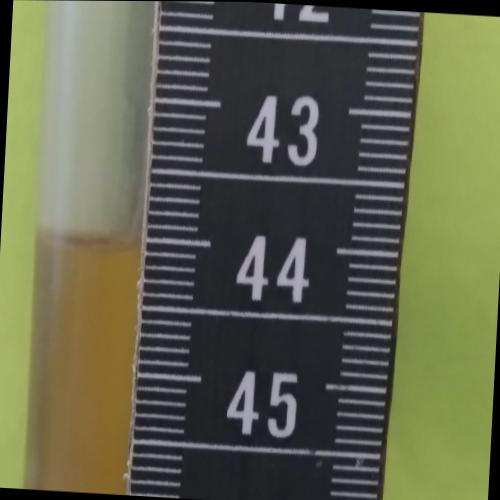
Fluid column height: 44.0 cm